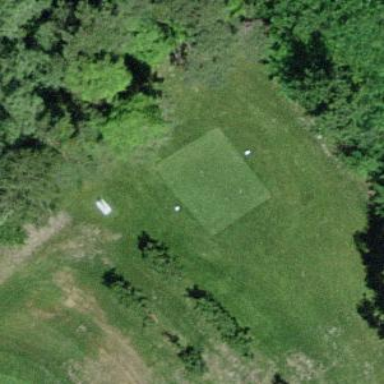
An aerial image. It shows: Golf tee area with grass surface.